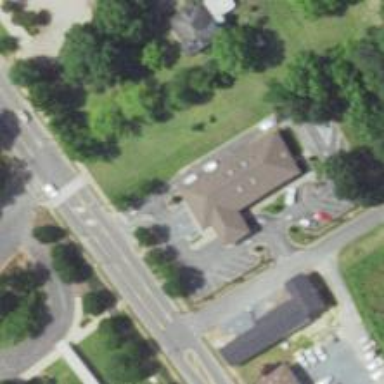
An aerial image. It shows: Healthcare clinic.